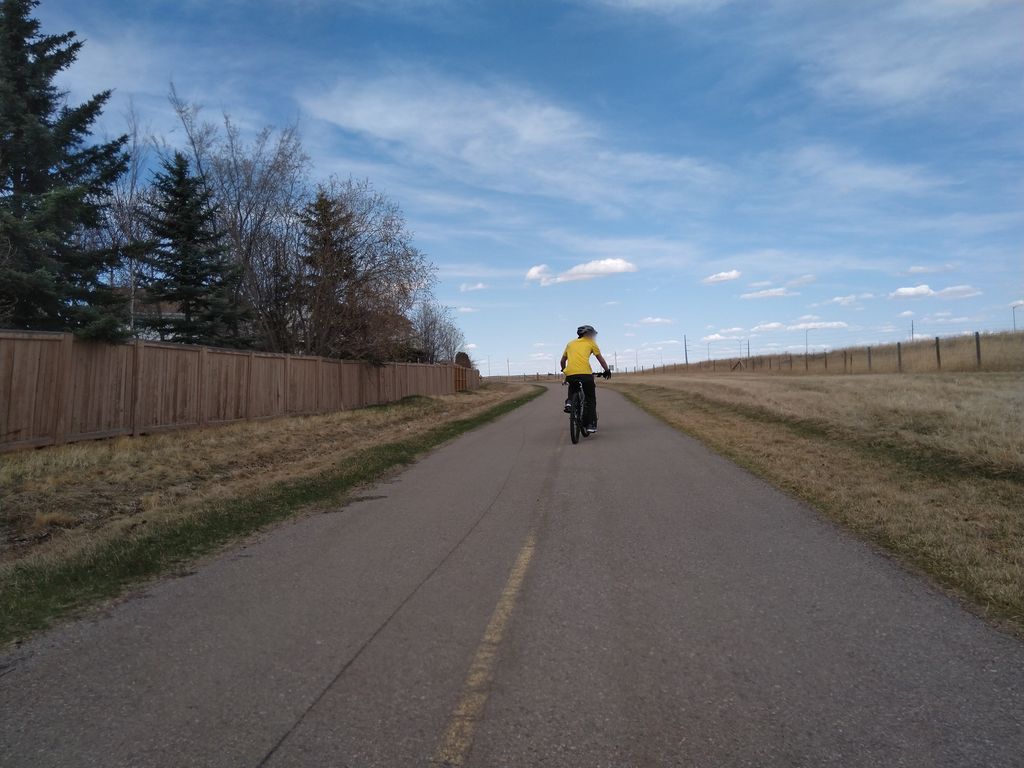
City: calgary